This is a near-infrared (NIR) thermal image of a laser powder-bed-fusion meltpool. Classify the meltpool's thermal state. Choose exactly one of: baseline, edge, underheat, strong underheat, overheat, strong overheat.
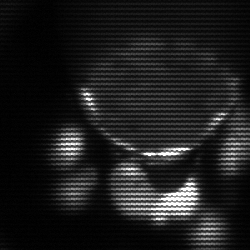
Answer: edge